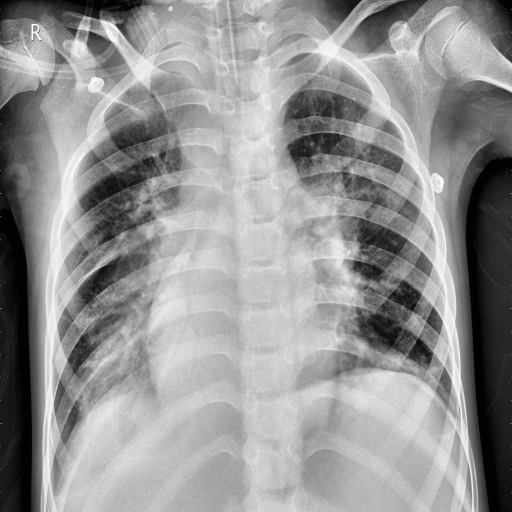
Finding: PNEUMONIA